Brain MRI, t2w sequence, axial 2D slice.
Patient: age 42, sex F, weight 95 kg, height 1.95 m
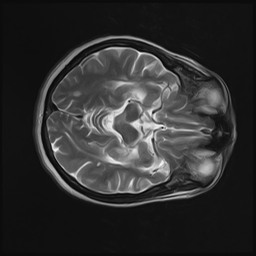